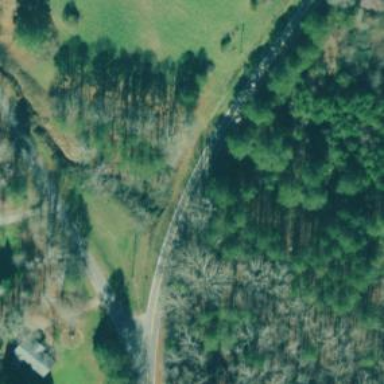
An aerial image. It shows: Culvert tunnel.